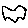
Label: cloud